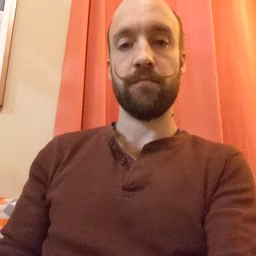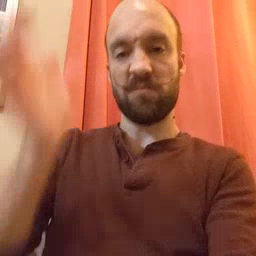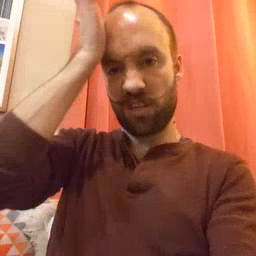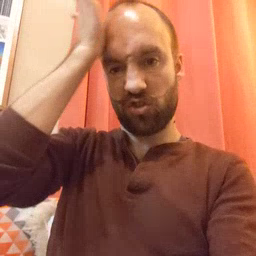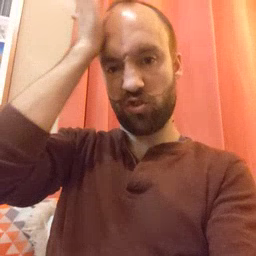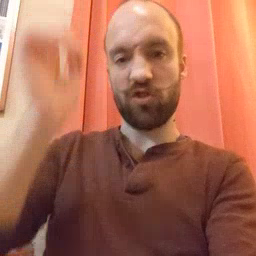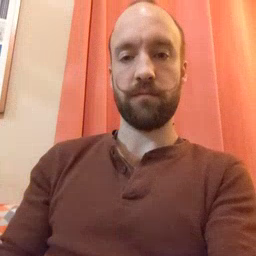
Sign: garbage